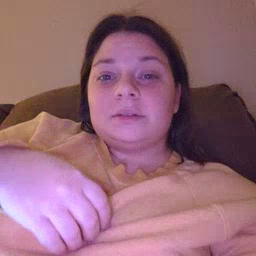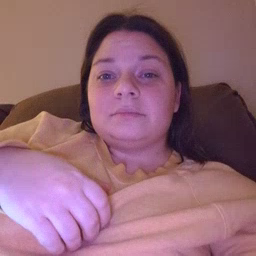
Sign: not